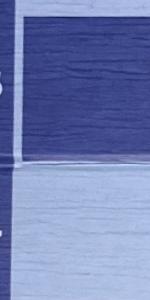
Label: Empty